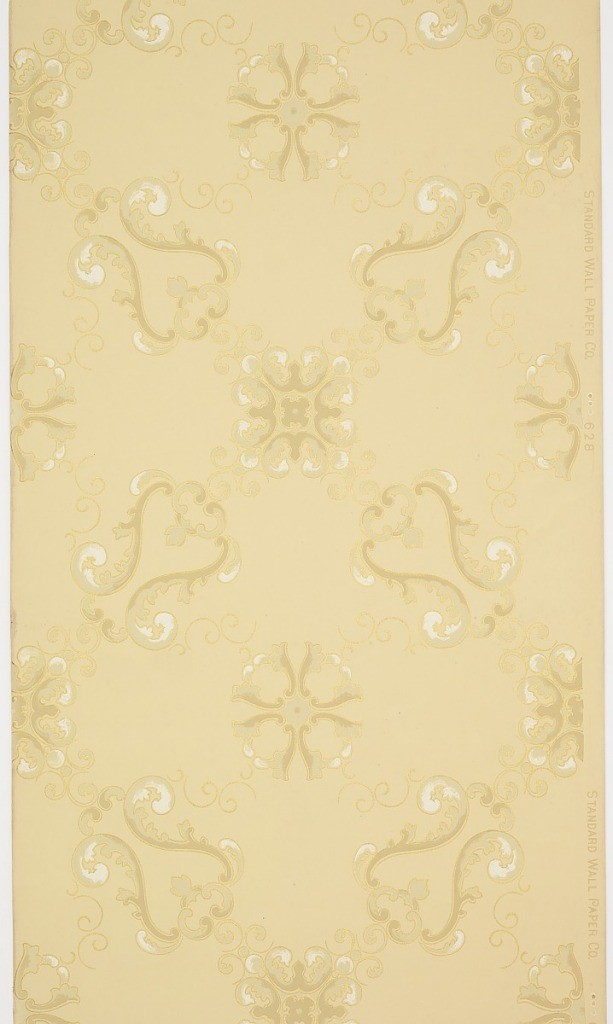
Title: Ceiling paper
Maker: Standard Wall-Paper Company, Standard Wall-Paper Company, Pittsburgh, Pennsylvania
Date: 1905–1915
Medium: Machine-printed paper
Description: Overall interlacing scrolling acanthus-like motif. Gold, brown, grey, and white on a pale yellow ground. Pattern number 628.